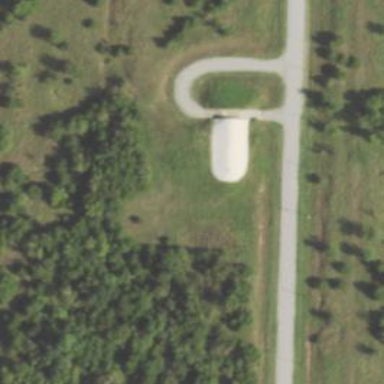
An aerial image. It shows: Military bunker.